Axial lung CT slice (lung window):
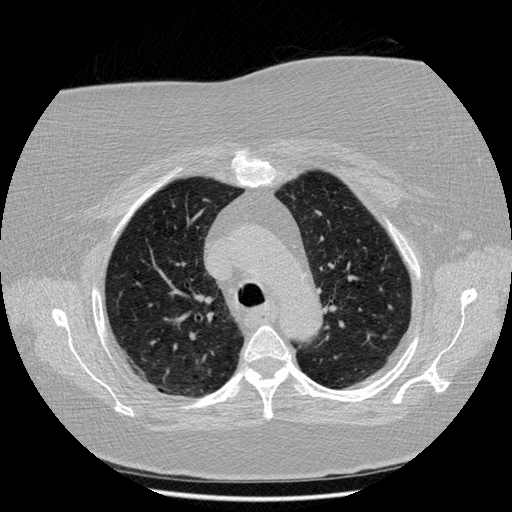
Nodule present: no